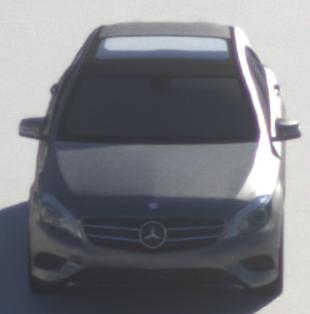
Make: Mercedes-Benz
Model: A 180
Detailed model: A-Class (176)
Model produced from: 2012/09
Model produced until: 2015/07
Doors: 5
Color: gray
Road condition: dry road
Daytime: sunrise or sunset
Contrast: medium contrast